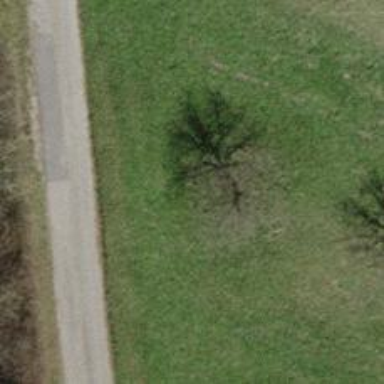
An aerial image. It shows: Beautiful tree in nature.